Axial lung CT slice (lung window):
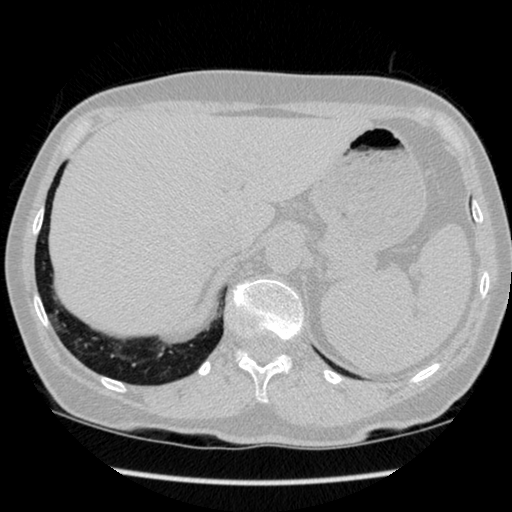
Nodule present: no